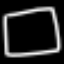
Label: square